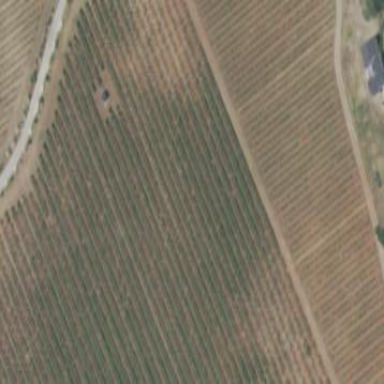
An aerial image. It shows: Vineyard with grape crops.